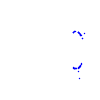
Particle: proton